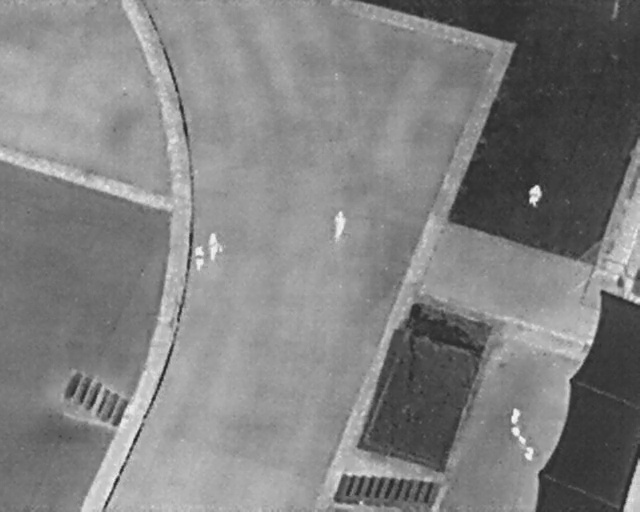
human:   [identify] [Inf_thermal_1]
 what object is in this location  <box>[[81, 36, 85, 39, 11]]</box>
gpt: <ref>1 large person at the right</ref>

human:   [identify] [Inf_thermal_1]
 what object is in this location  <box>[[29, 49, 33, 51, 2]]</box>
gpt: <ref>1 medium person at the center</ref>